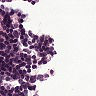
Metastatic tissue present: no